Interaction volume radius: 5 \u00c5
Interaction volume height: 20 \u00c5
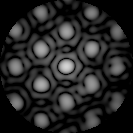
Disorder parameter: 0.1809